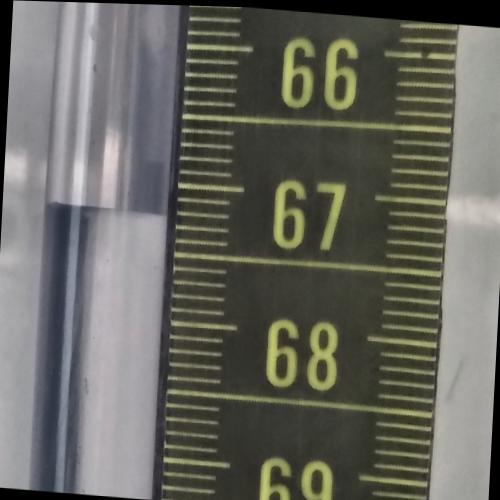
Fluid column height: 67.2 cm